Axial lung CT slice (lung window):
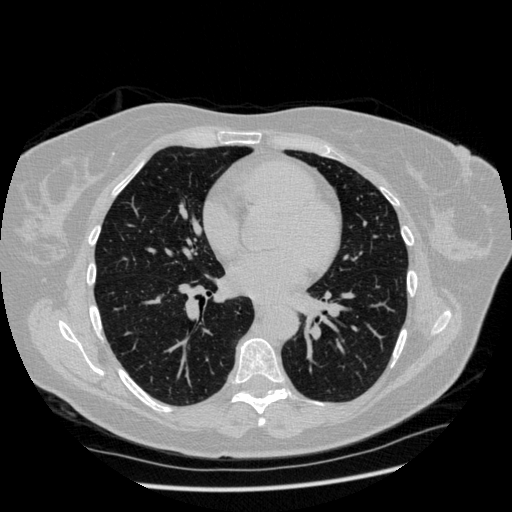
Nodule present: no